九年级 · 度量几何学
如图, 以点 $O$ 为圆心的两个同心圆中, 大圆的弦 $A B$ 是小圆的切线, 点 $P$ 为切点, 且 $A B=4, O P=2$,连接 $O A$ 交小圆于点 $E$, 则扇形 $O E P$ 的面积为 $(\quad)$

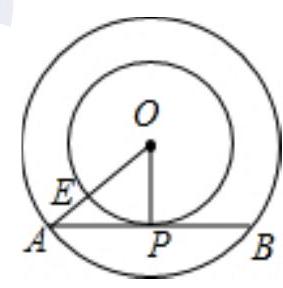
A. $\frac{1}{4} \pi$
B. $\frac{1}{3} \pi$
C. $\frac{1}{2} \pi$
D. $\frac{1}{8} \pi$
答案: C
解析: $S_{O E P}=\frac{45 \pi \times 2^{2}}{360}=\frac{1}{2} \pi$, 故选 $C$.